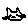
Label: cat